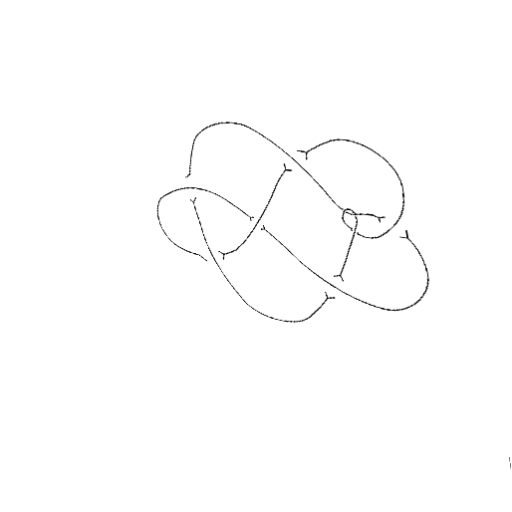
Crossing number: 9